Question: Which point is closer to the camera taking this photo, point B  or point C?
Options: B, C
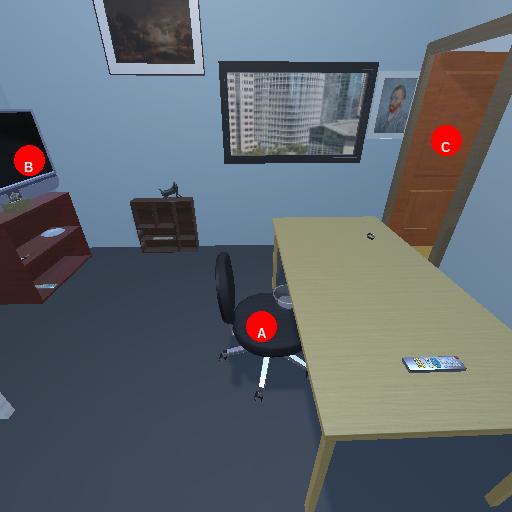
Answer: B